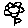
Label: flower